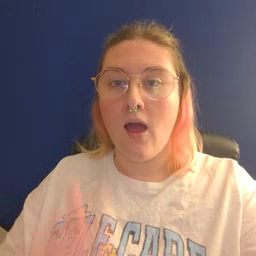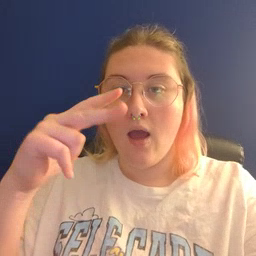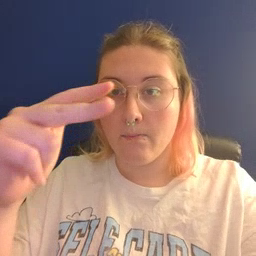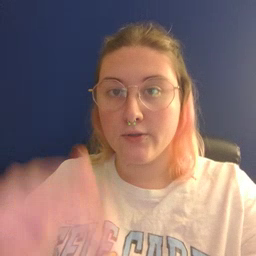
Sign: helicopter